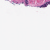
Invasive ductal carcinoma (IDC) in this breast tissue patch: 0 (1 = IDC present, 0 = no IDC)